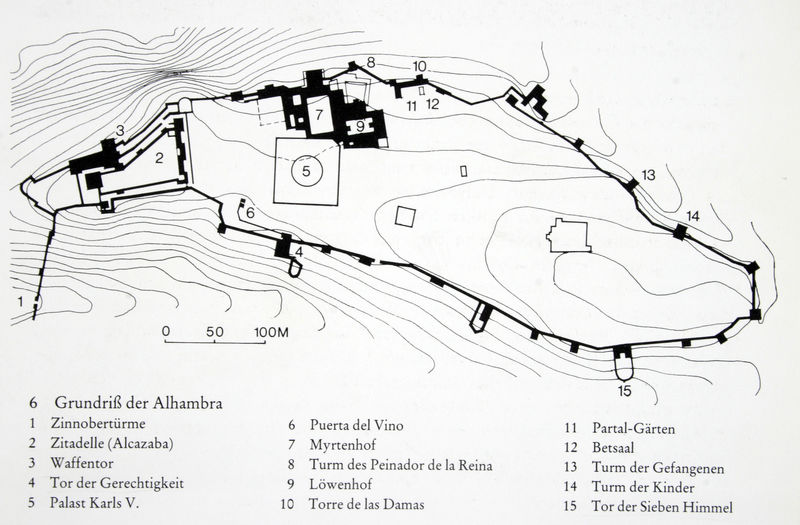
Titel: Grundriss der Alhambra
Standort: Granada
Institution: Alhambra
Schlagwörter: berg, weiß, stadt, schwarz, skizze, zeichnung, anlage, gebäude, park, rot, schloss, wand, architektur, häuser, kirche, schön, anhöhe, turm, garten, spanien, schrift, mauer, grafik, linien, white, black, three, zahlen, ziffern, tor, burg, orient, türme, palast, festung, entwurf, darstellung, quadrate, tore, karte, gerechtigkeit, arabisch, sea, distance, siedlung, plan, gärten, nummern, vierecke, nummer, abbildung, beschreibung, araber, höfe, legende, grundriss, massstab, innenhöfe, rundgang, lageplan, masstab, topologie, zitadelle, map, mark, höhen, burgberg, patio, mauren, karl v., land, karl v, traumhaft, alhambra, ringmauer, granada, löwenhof, höhenlinien, one, bezsichnungen, grenada, zinnobertürme, waffentor, waffentur, puerta de vino, myrtenhof, number, longitude, puerta, partal-gärten, betsaal, legenda, location, length, wording